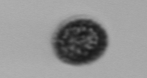
Label: Pseudochattonella_farcimen